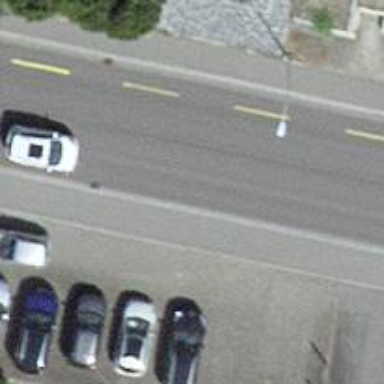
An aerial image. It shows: Secondary road with designated cycle lane on the left side.